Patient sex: M
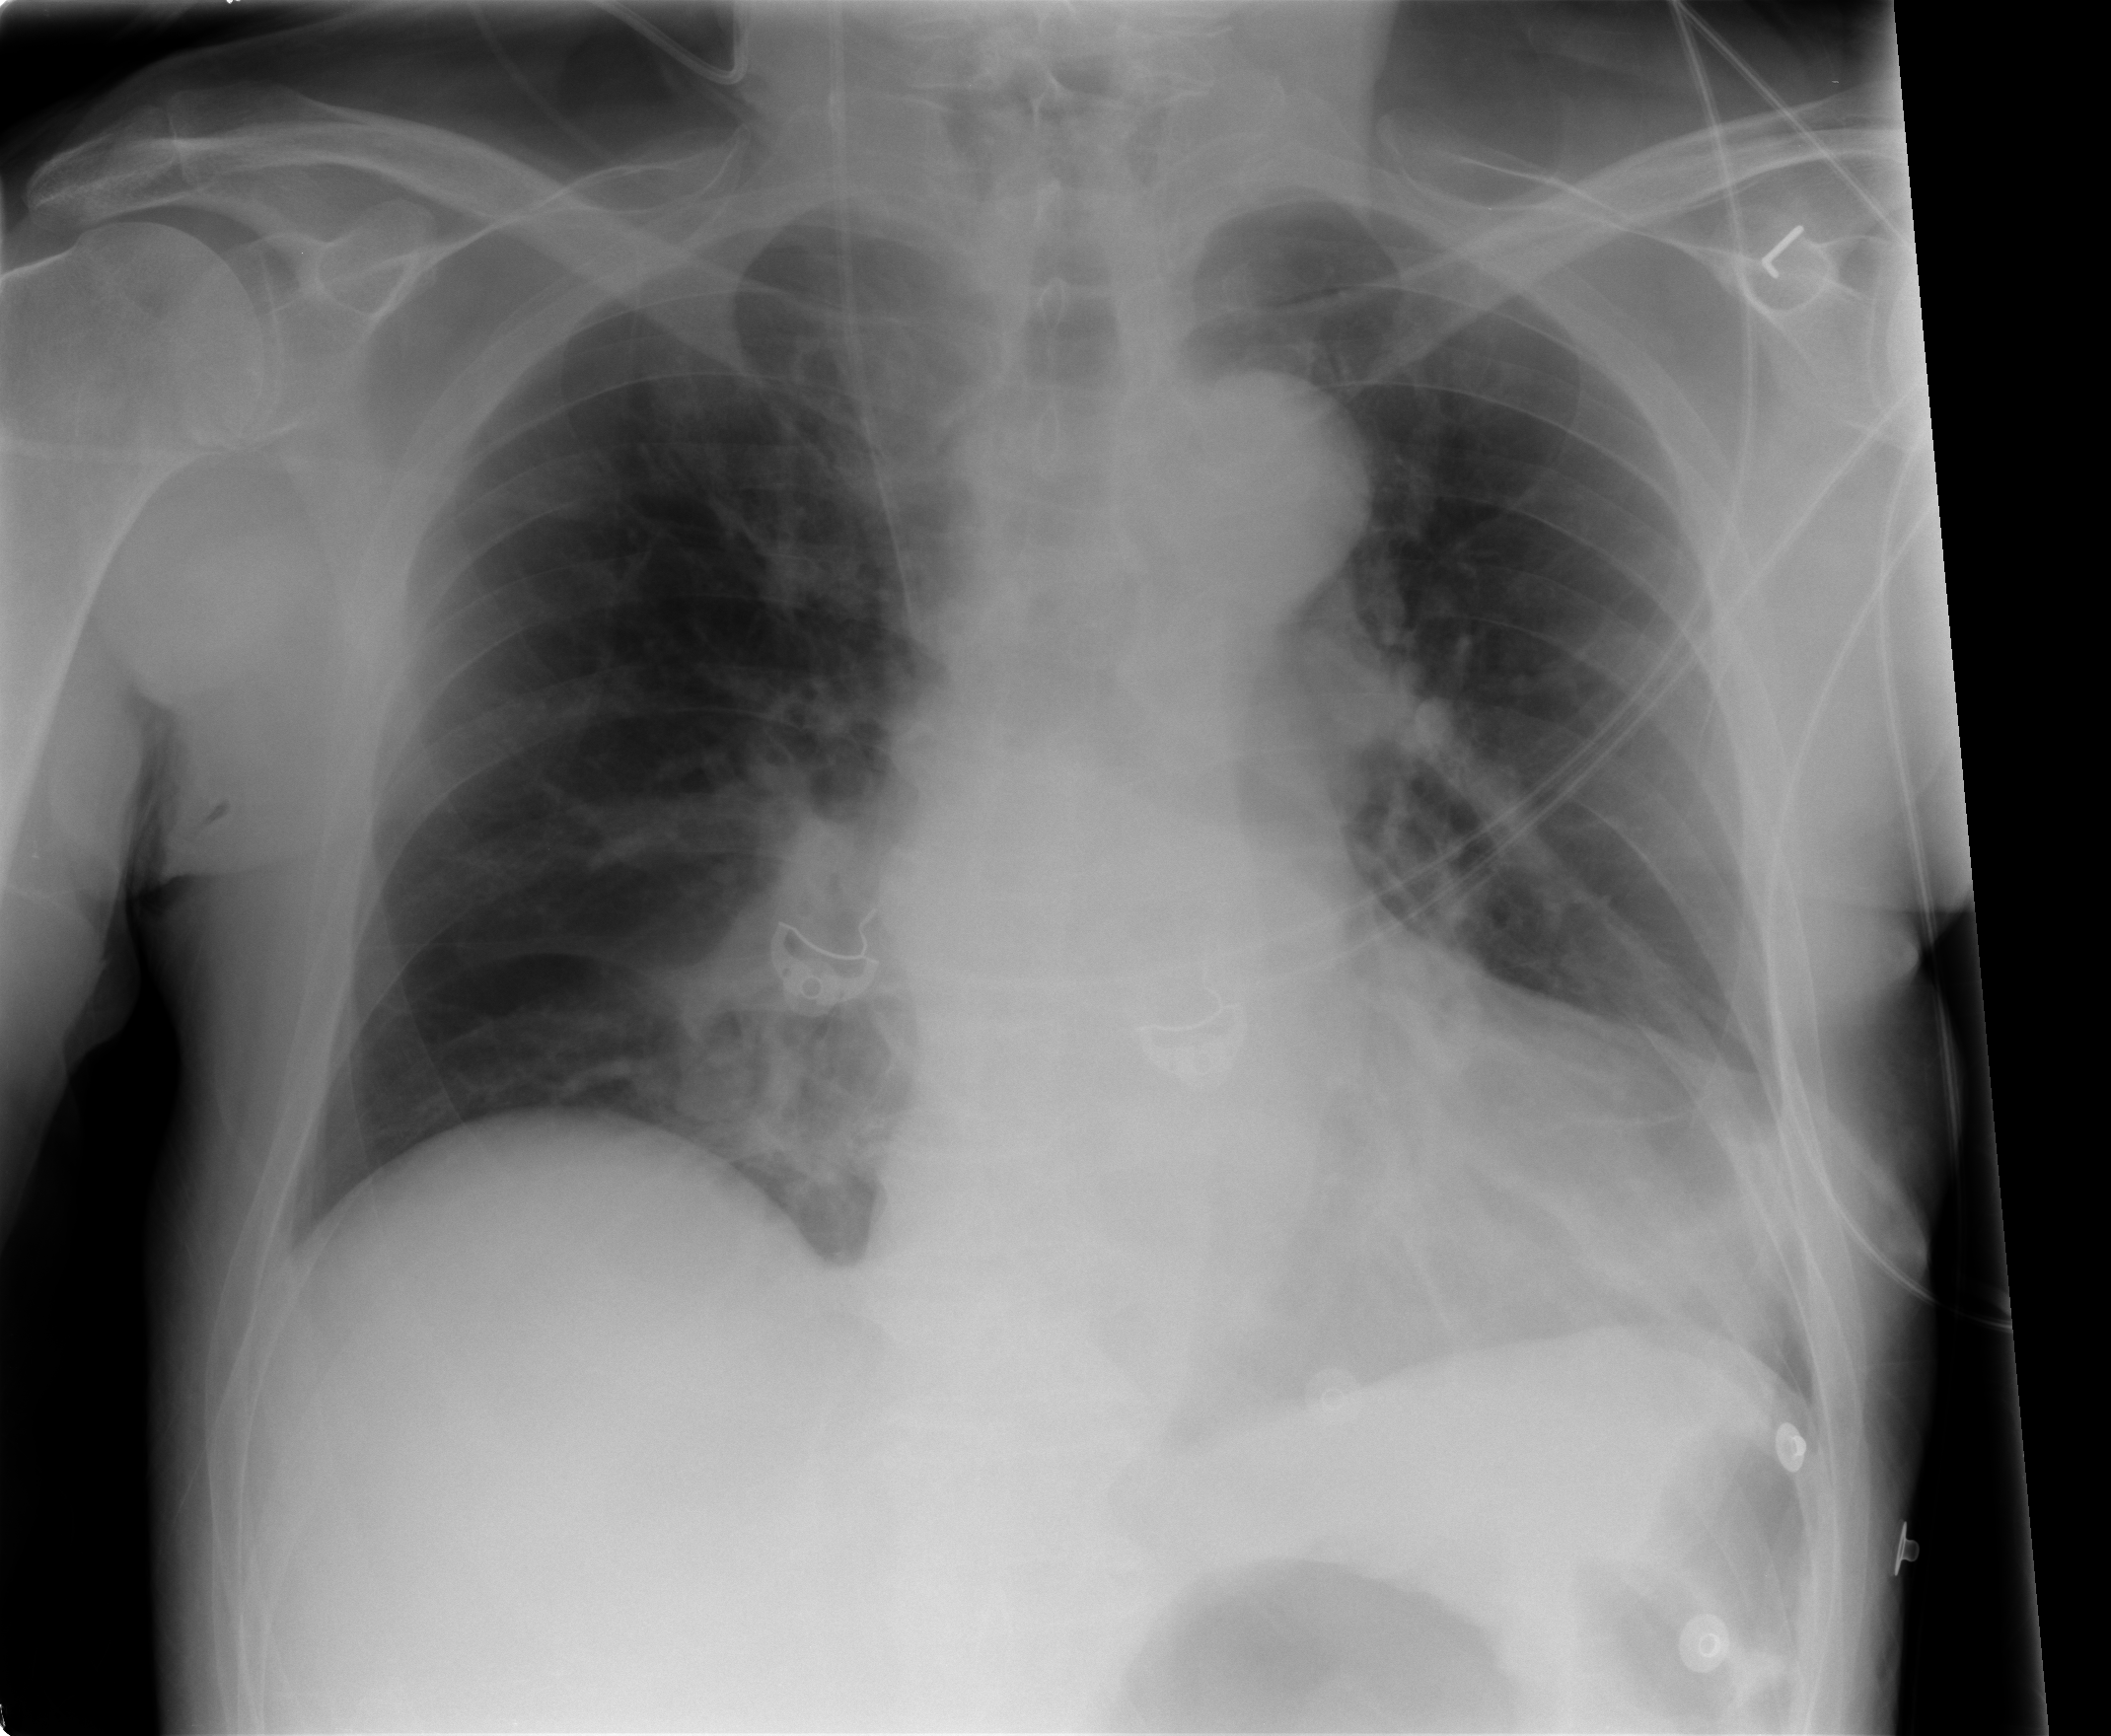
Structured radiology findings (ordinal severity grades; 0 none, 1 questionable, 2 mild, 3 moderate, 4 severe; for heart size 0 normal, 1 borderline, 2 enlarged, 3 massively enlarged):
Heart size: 2
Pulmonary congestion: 0
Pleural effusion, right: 0
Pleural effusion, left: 0
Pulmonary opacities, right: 0
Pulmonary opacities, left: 0
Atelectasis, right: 2
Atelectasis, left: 2